Question: here is my code. it seems that when i subclass UIColor to make it equatable i get a memory error. why is that?
'''
class MyColor: UIColor, Equatable {
var name: String
init(name: String, r: CGFloat, g: CGFloat, b: CGFloat, a: CGFloat = 1.0) {
self.name = name
super.init(red: r, green: g, blue: b, alpha: a)
}
required init(coder aDecoder: NSCoder) {
fatalError("init(coder:) has not been implemented")
}
}
func == (lhs: MyColor, rhs: MyColor) -> Bool {
return lhs.name == rhs.name
}
let test1 = MyColor(name: "coolRed", r: 10, g: 12, b: 22)
let test2 = MyColor(name: "coolBlue", r: 10, g: 12, b: 22)
if test1 == test2 {
println("hey")
}
'''

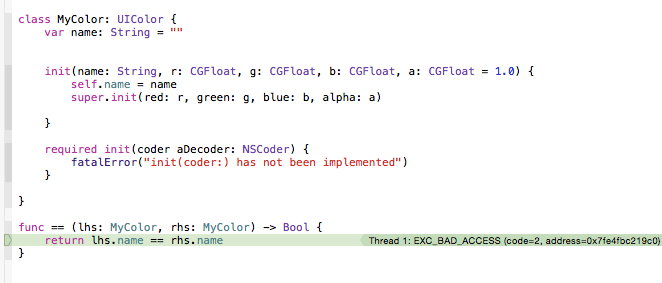
Answer: is a class cluster, subclassing should be avoided.
You could use the Objective-C runtime to get the functionality you desire.
This snippet is "playground-ready".
'''
import UIKit
let _nameKey = malloc(4)
extension UIColor : Equatable {
var name : String {
get {
return objc_getAssociatedObject(self, _nameKey) as! String
}
set {
objc_setAssociatedObject(self,
_nameKey,
newValue,
UInt(OBJC_ASSOCIATION_RETAIN_NONATOMIC)
);
}
}
}
public func ==(lhs: UIColor, rhs: UIColor) -> Bool {
return lhs.name == rhs.name
}
let aRed = UIColor(red: 1.0, green: 0.0, blue: 0.0, alpha: 0.0)
aRed.name = "Red"
aRed.name
let anotherRed = UIColor(red: 1.0, green: 0.0, blue: 0.0, alpha: 0.0)
anotherRed.name = "Red"
aRed == anotherRed
'''